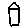
Label: house